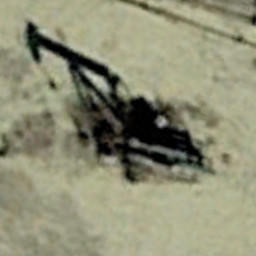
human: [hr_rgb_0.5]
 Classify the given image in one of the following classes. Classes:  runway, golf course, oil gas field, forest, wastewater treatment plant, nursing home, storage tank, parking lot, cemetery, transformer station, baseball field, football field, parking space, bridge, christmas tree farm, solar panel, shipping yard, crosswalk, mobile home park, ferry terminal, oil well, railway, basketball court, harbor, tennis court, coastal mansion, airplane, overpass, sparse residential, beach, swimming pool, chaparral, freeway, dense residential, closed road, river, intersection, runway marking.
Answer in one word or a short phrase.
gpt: oil well